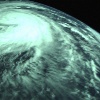
Label: cloud